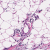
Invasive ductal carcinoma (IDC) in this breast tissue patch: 0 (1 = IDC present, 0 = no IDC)